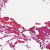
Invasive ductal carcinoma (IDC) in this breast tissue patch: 0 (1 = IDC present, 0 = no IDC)